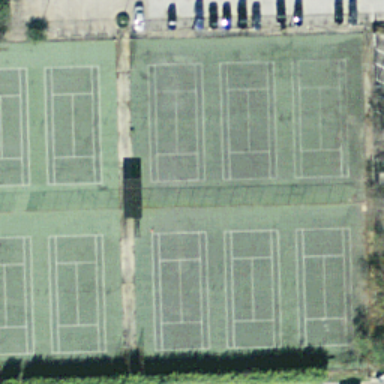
Many tennis courts arranged neatly with some plants surrounded .